You are looking at the short-time Fourier spectrogram of a rotating shaft's vibration signal. Diagnose the rotating machine from this image, choosing from: normal, misalignment, unbalance, looseness.
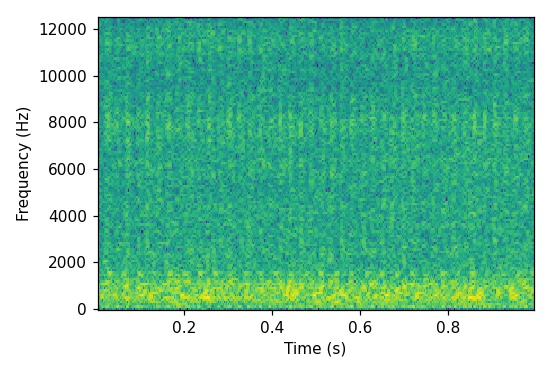
Answer: unbalance